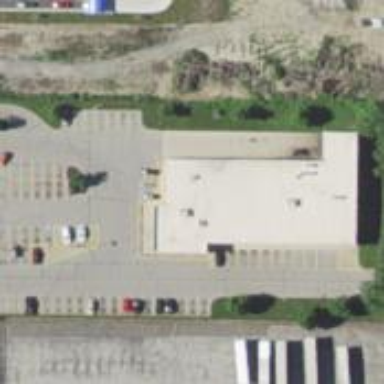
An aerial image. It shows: Supermarket.